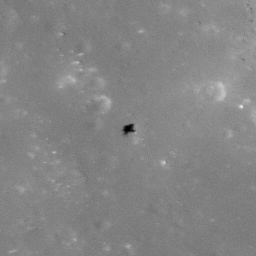
Pit: Messier A 2b
Host crater: Messier A
Host type: impact_melt
Lunar coordinates: latitude -2.017, longitude 46.902